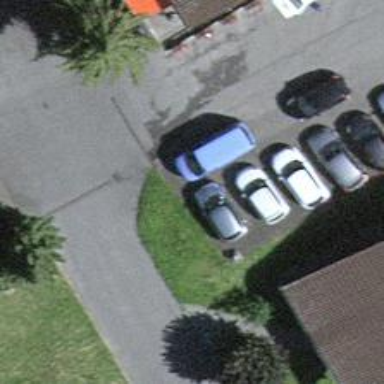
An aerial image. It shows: Parking aisle designated as service road.